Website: slack
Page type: payment
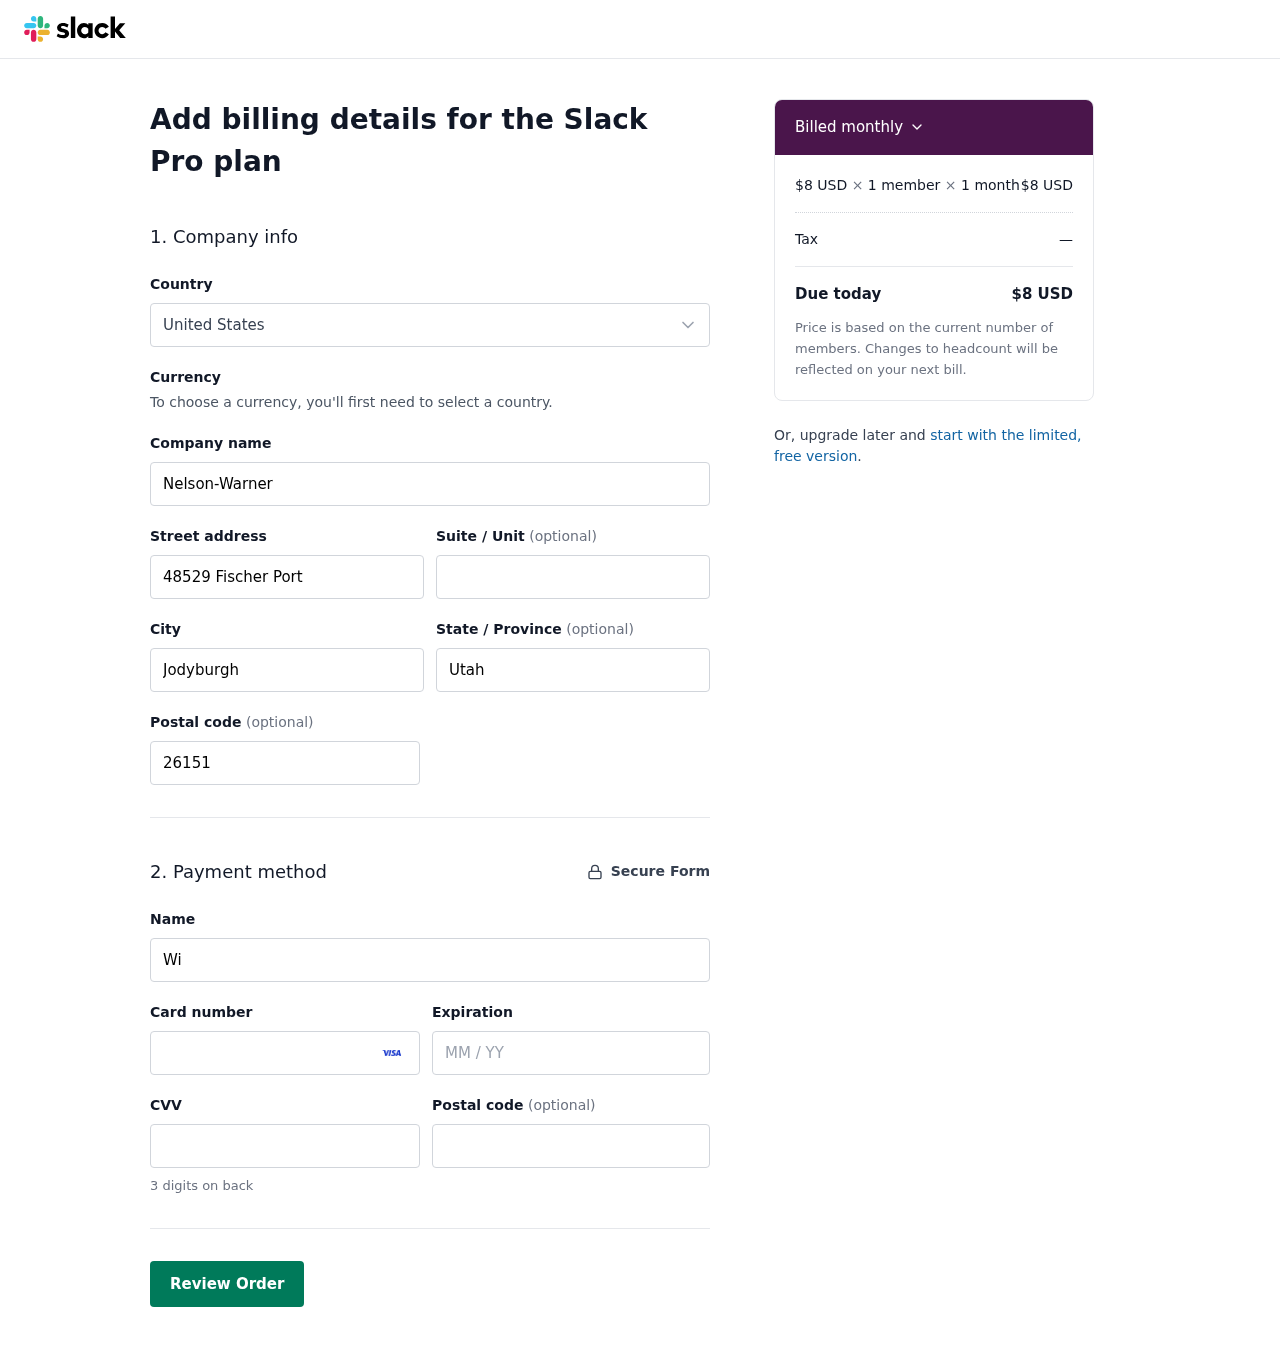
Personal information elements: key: PII_COUNTRY
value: United States
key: PII_COMPANY
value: Nelson-Warner
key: PII_STREET
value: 48529 Fischer Port
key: PII_CITY
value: Jodyburgh
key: PII_STATE
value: Utah
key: PII_POSTCODE
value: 26151
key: PII_FULLNAME
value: William Gray
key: PII_CARD_NUMBER
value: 4628 7312 3011 9483
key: PII_CARD_EXPIRY
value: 12/27
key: PII_CARD_CVV
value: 806
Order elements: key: ORDER_PRICE_PER_MEMBER
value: $8 USD
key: ORDER_NUM_MEMBERS
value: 1 member
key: ORDER_NUM_MONTHS
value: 1 month
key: ORDER_SUBTOTAL
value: $8 USD
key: ORDER_TAX
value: —
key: ORDER_TOTAL
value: $8 USD